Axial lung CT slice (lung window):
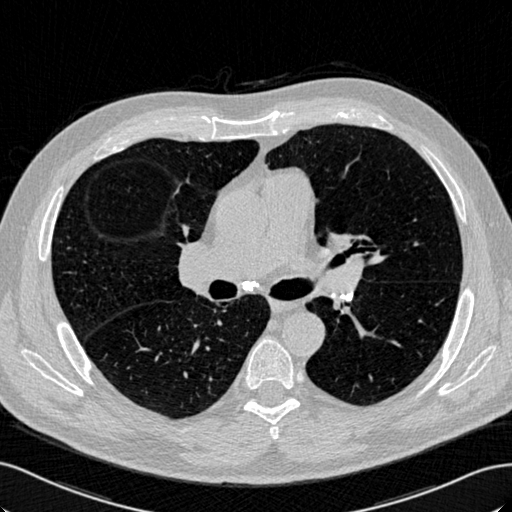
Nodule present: no